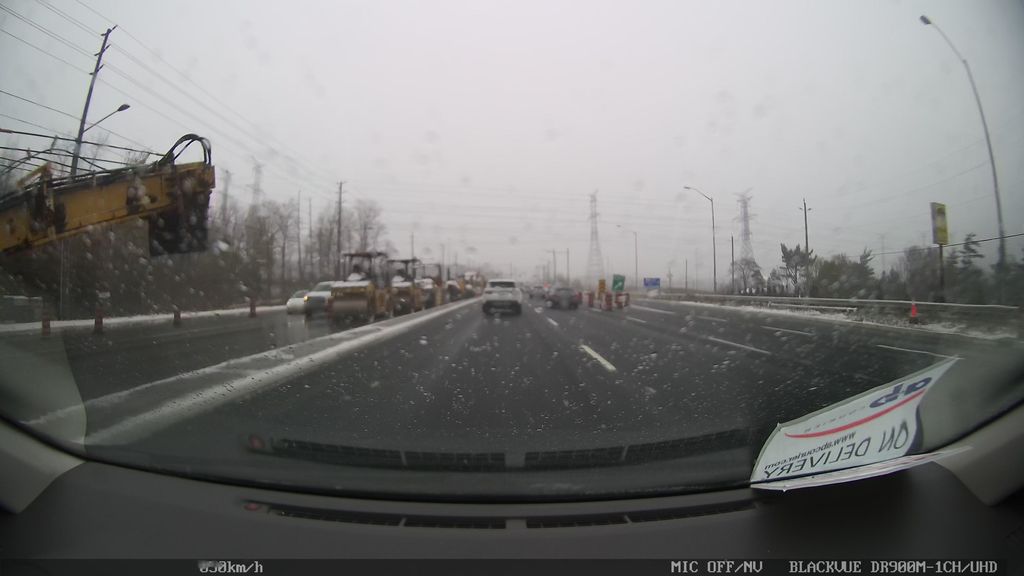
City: toronto